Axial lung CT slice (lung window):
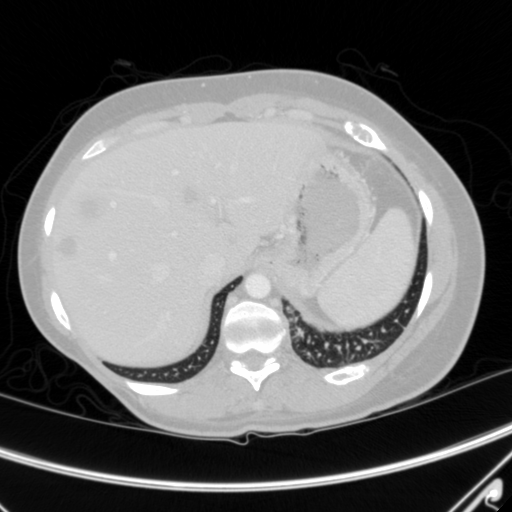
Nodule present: no